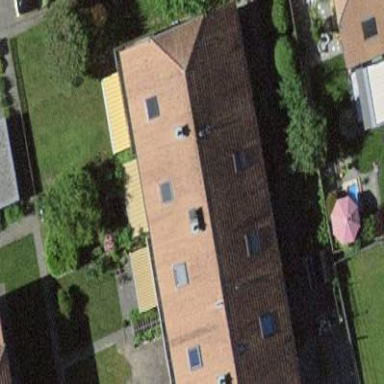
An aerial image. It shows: Residential building with half-hipped roof shape.